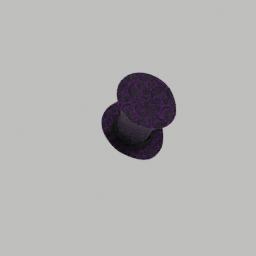
Label: people